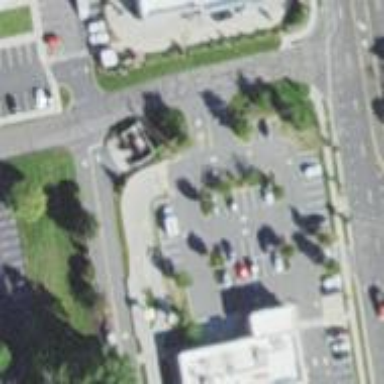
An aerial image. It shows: Parking area with asphalt surface.